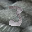
Label: 3